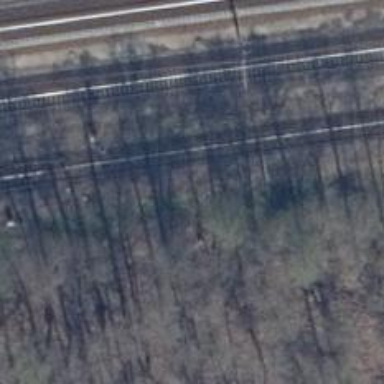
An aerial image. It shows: Railway signal.